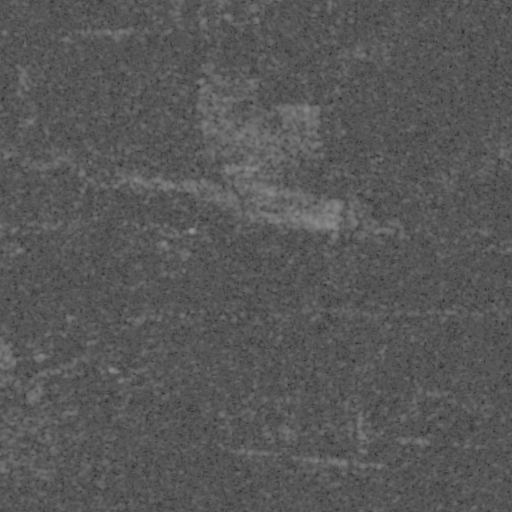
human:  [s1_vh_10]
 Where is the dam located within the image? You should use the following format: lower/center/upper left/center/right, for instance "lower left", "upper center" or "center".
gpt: The dam is located in the center right of the image.
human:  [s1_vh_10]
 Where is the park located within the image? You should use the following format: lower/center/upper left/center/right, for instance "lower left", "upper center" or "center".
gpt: There is no park in the image.

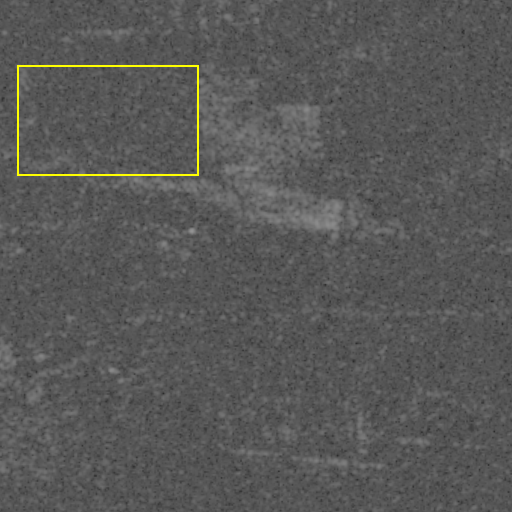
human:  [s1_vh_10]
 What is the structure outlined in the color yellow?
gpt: The structure outlined in yellow is a crop field.
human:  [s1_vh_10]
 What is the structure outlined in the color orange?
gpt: There is no orange outline.